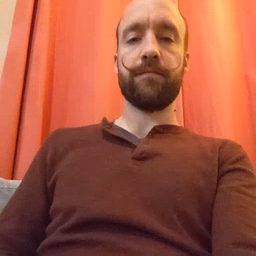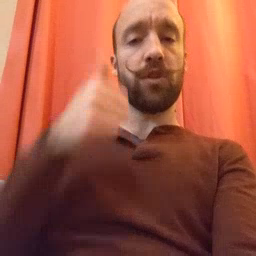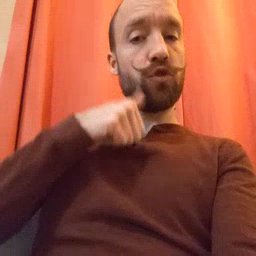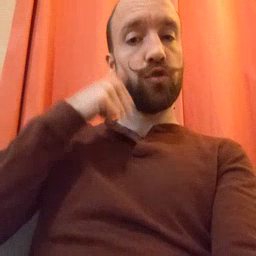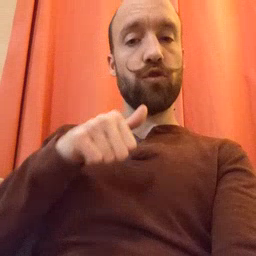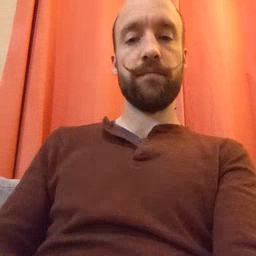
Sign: girl